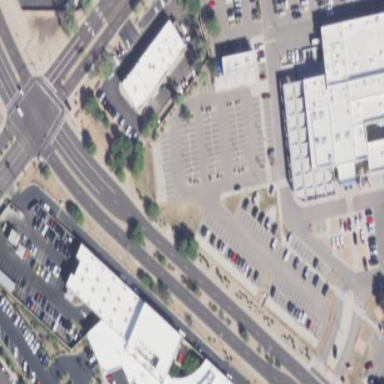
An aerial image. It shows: Building that houses car shop.